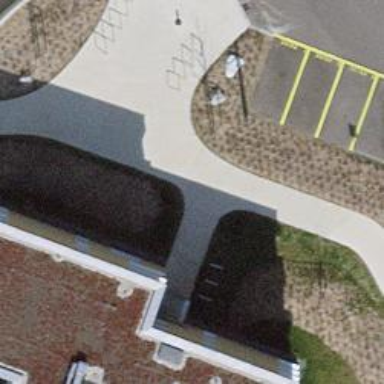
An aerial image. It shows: Footway with concrete surface.